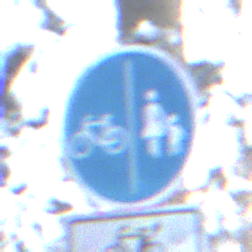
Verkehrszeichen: GetrennterRadUndGehwegRadwegLinks
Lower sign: EinspurigeFahrzeugeFrei6
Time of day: MorningAfternoon
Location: Outdoor (Nature)
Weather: Clear
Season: Winter
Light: Natural